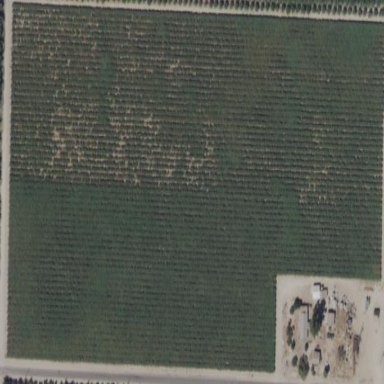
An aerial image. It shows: Vineyard.